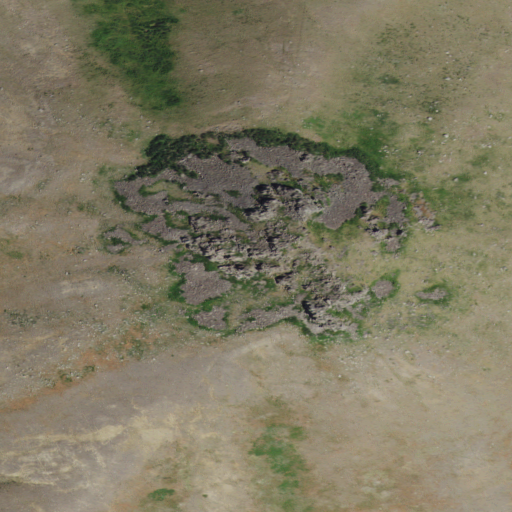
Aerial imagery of mountain in Montana named Crown Butte containing shrub, grassland, and evergreen forest